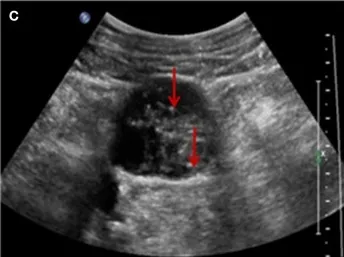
(B,C) Patchy calcification within the mass (red arrow).
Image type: radiology (ultrasound)